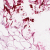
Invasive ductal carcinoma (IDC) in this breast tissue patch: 0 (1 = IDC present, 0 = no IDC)